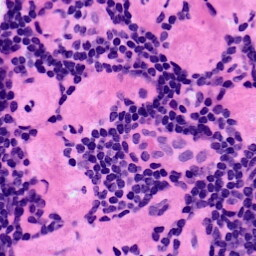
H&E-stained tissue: LymphNode